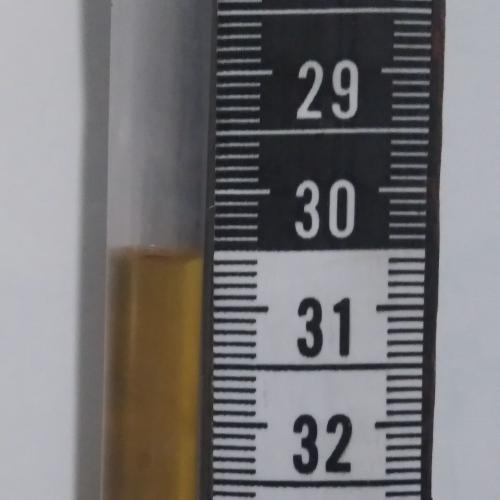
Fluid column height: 30.6 cm